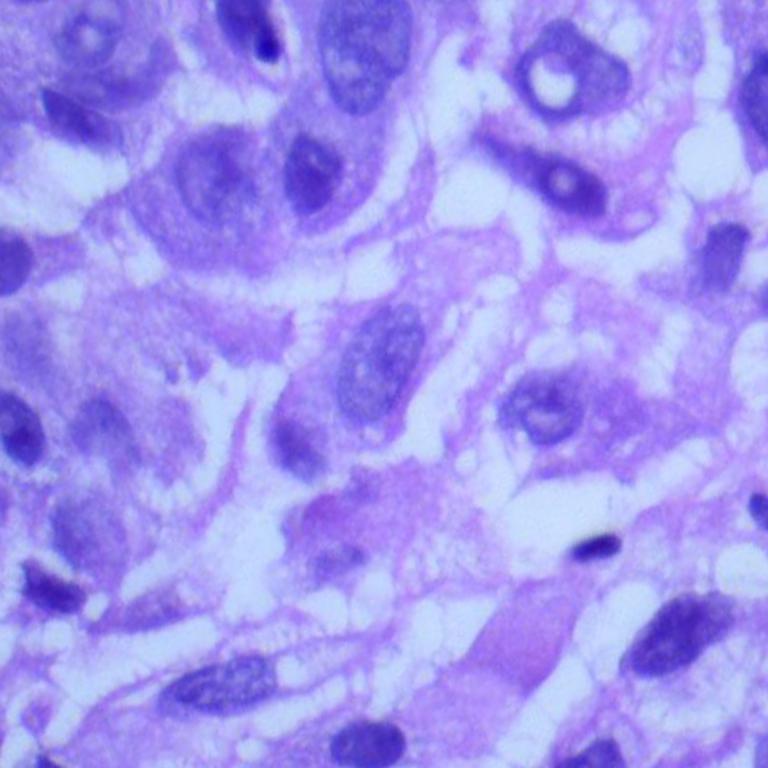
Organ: lung
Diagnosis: squamous carcinomas